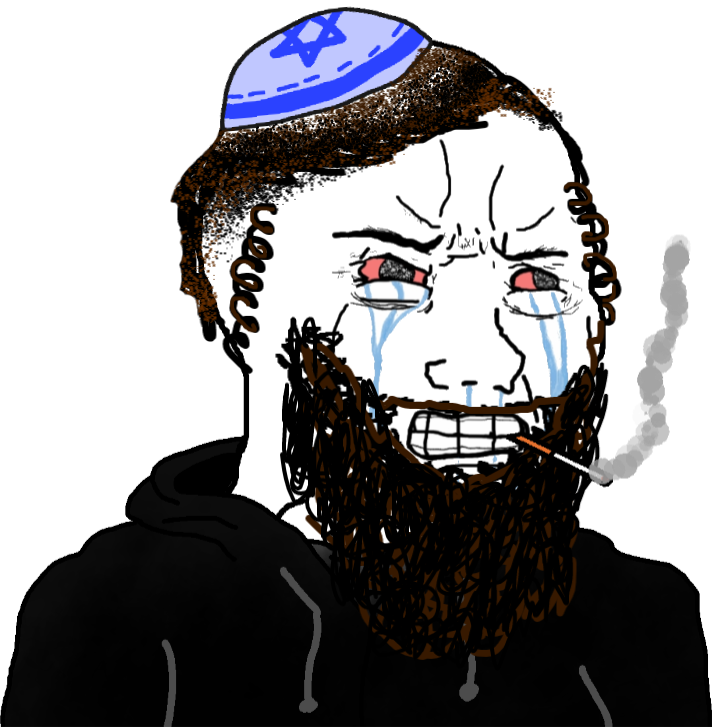
Label: 5_Crying_Wojak